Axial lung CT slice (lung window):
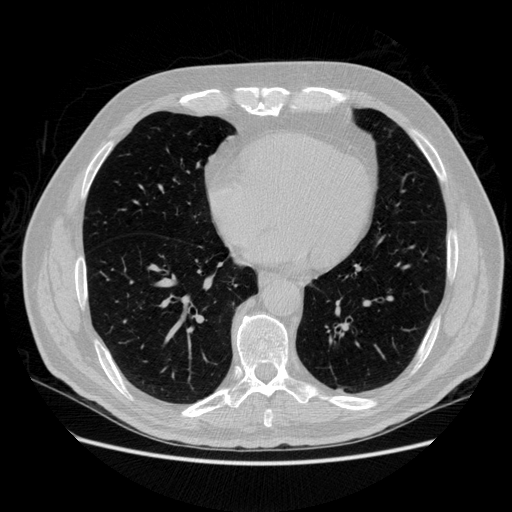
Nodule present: no